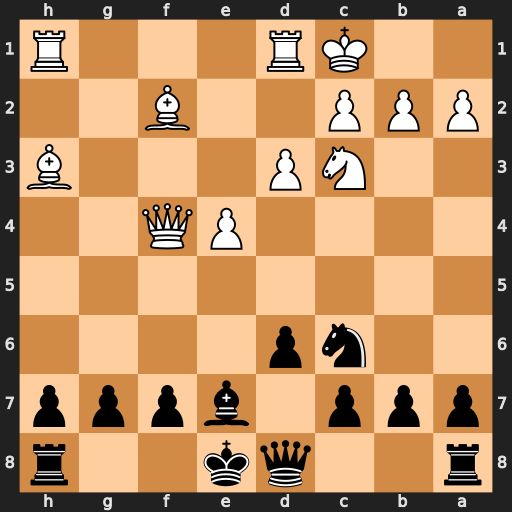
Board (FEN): r2qk2r/ppp1bppp/2np4/8/4PQ2/2NP3B/PPP2B2/2KR3R
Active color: b
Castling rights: kq
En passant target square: -
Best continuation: Bg5 Qxg5 Qxg5+